Question: I am creating a graphic using 'facet_grid' to facet a categorical variable on the y-axis. I decided not to use 'facet_wrap' because I need 'space = 'free'' and 'labeller = label_parsed'. My labels are long and I have a legend on the right so I would like to move the labels from the right of the panel to the top of the panel.
Here is an example to show where I'm getting stuck.
'''
library(ggplot2)
library(gtable)
mt <- ggplot(mpg, aes(x = cty, y = model)) + geom_point() +
facet_grid(manufacturer ~ ., scales = 'free', space = 'free') +
theme_minimal() +
theme(panel.margin = unit(0.5, 'lines'), strip.text.y = element_text(angle = 0))
'''

Now I would like to move the strip text from the right of each panel to the top of each panel. I can store the grobs for the strip labels and remove them from the plot:
'''
grob <- ggplotGrob(mt)
strips.y <- gtable_filter(grob, 'strip-right')
grob2 <- grob[,-5]
'''
But now I'm stuck when it comes to 'rbind'-ing the grobs back so the labels go to the top of the panels.
Another possible solution would be to use 'facet_wrap' and then re-size the panels <URL>, but in that case I would have to manually change the labels on the facets because there is no 'labeller = label_parsed' for 'facet_wrap'.
I'd appreciate suggestions on either approach!
Thanks for reading,
Tom
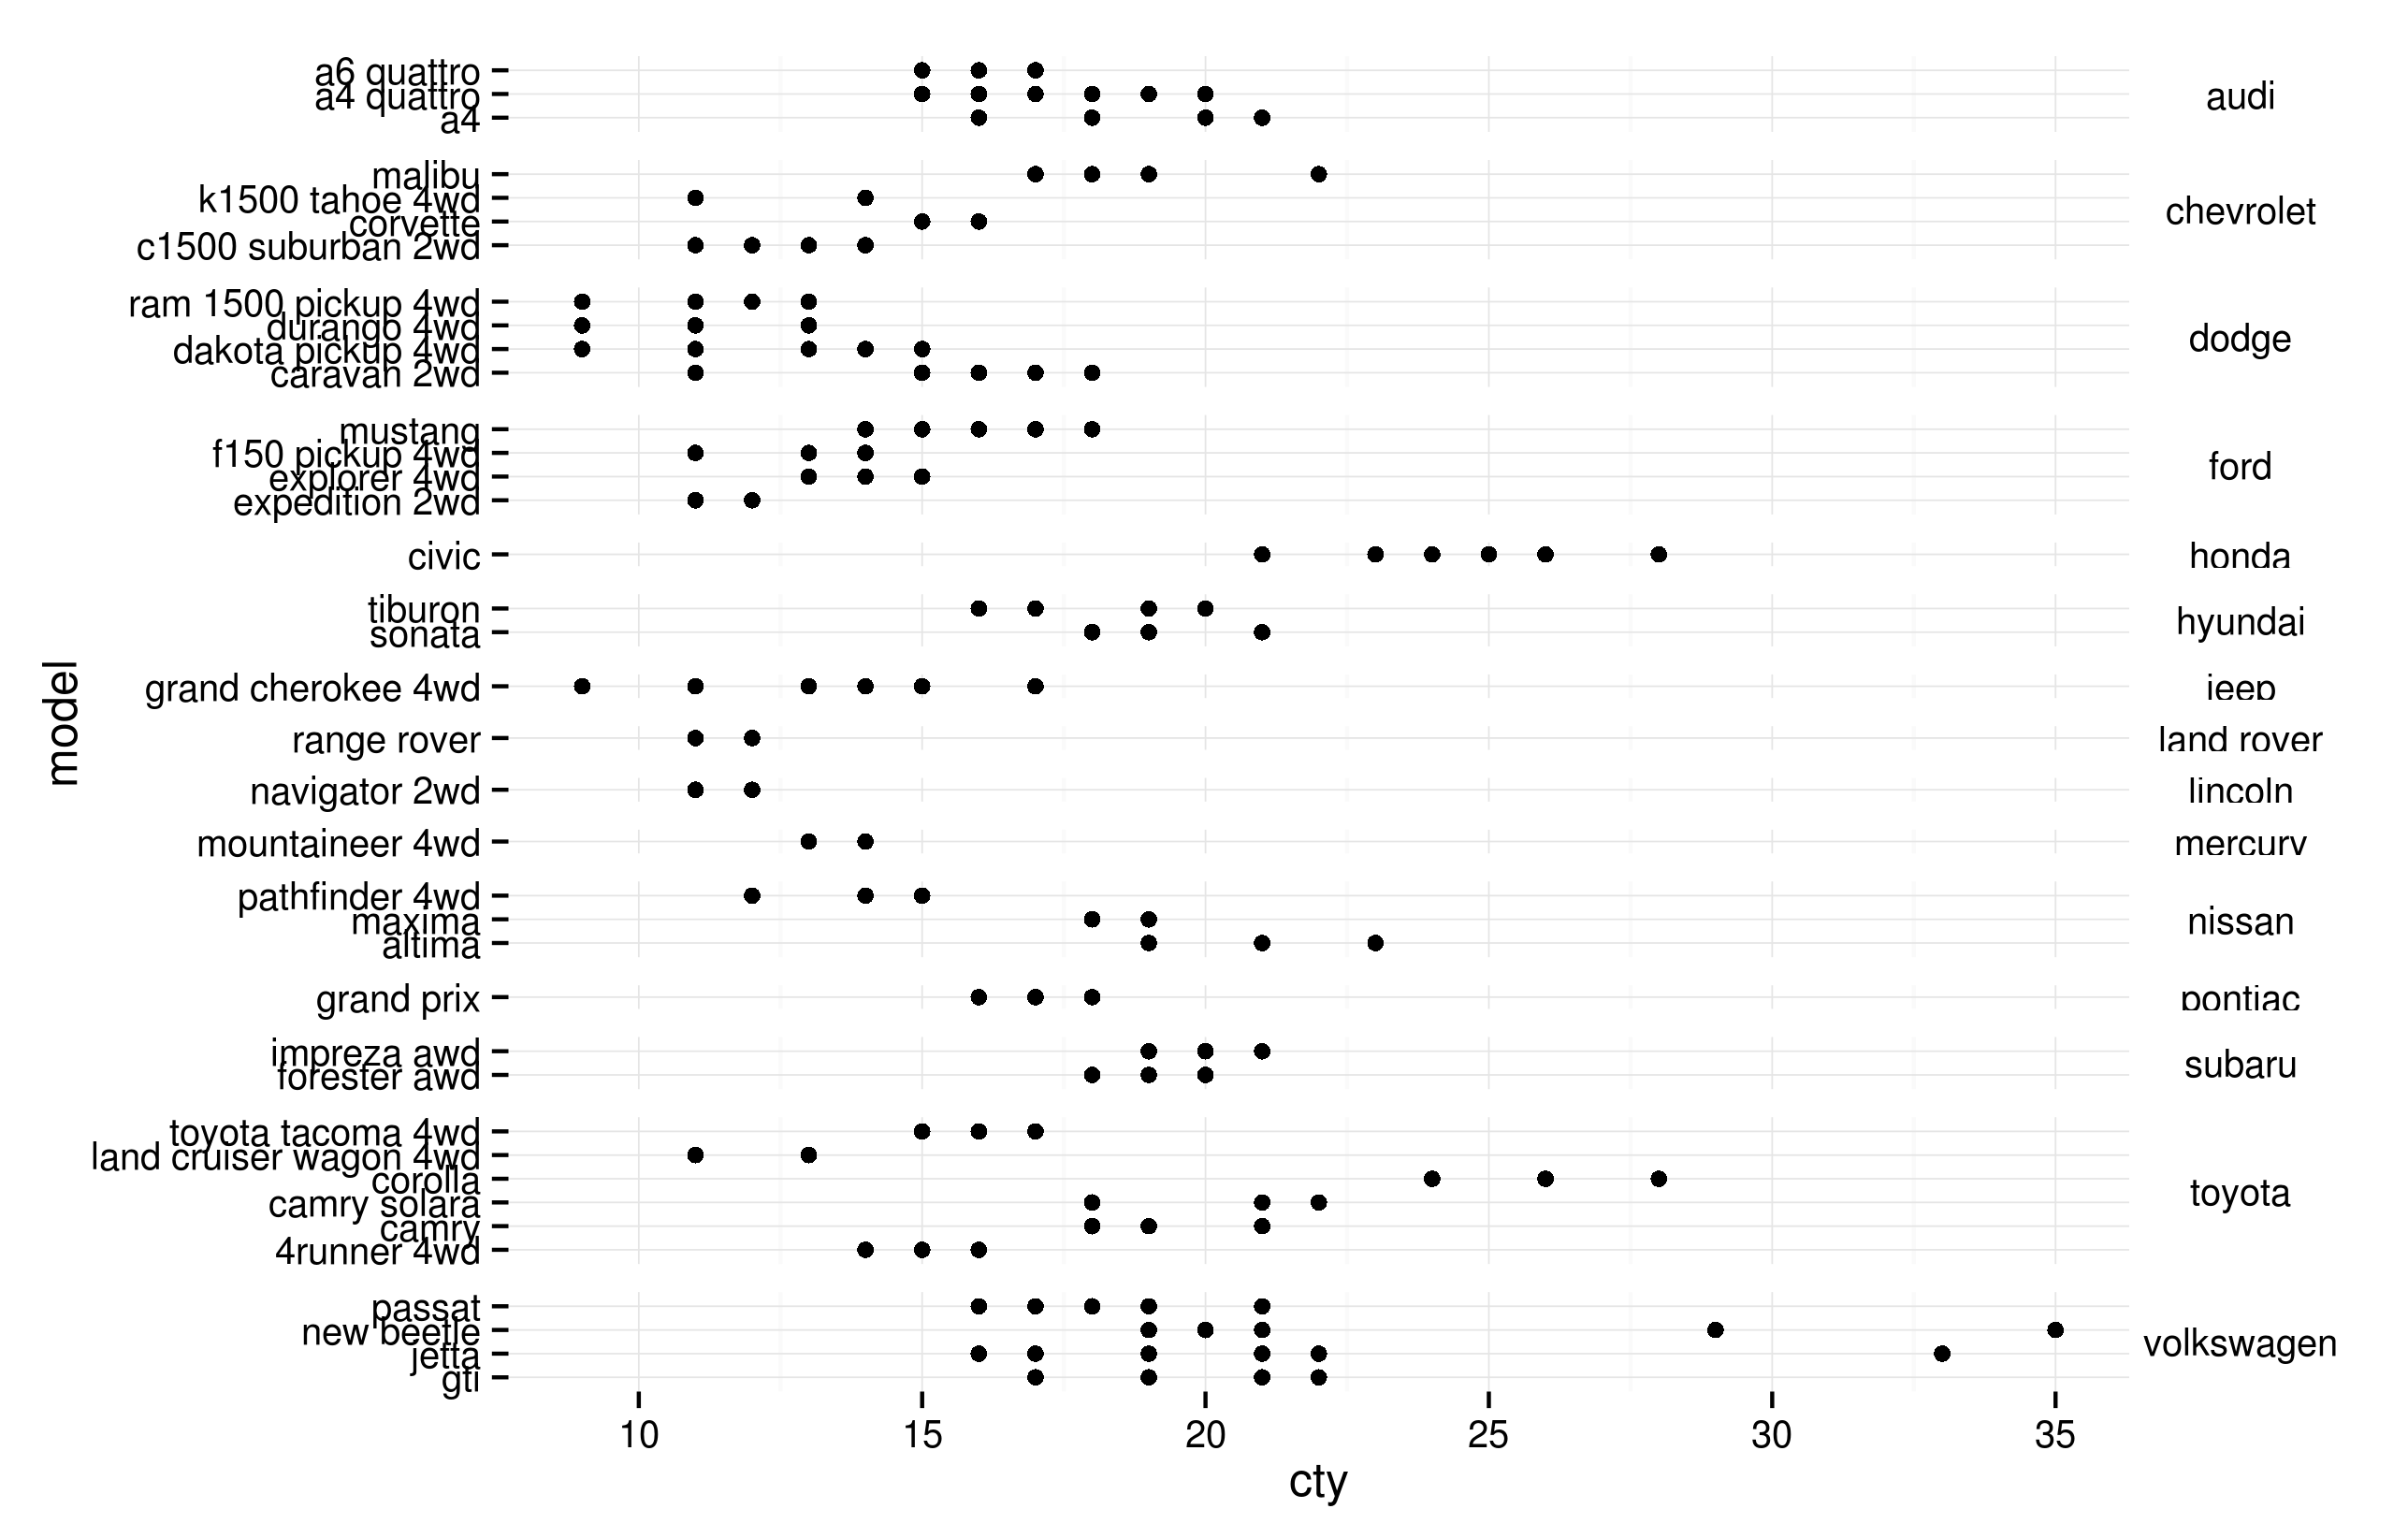
Answer: This takes your first approach. It inserts a row above each of the panels, grabs the strip grobs (on the right), and inserts them into the new rows.
'''
library(ggplot2)
library(gtable)
library(grid)
mt <- ggplot(mpg, aes(x = cty, y = model)) + geom_point() +
facet_grid(manufacturer ~ ., scales = 'free', space = 'free') +
theme(panel.spacing = unit(0.5, 'lines'),
strip.text.y = element_text(angle = 0))
# Get the gtable
gt <- ggplotGrob(mt)
# Get the position of the panels in the layout
panels <-c(subset(gt$layout, grepl("panel", gt$layout$name), se=t:r))
# Add a row above each panel
for(i in rev(panels$t-1)) gt = gtable_add_rows(gt, unit(.5, "lines"), i)
# Get the positions of the panels and the strips in the revised layout
panels <-c(subset(gt$layout, grepl("panel", gt$layout$name), se=t:r))
strips <- c(subset(gt$layout, grepl("strip-r", gt$layout$name), se=t:r))
# Get the strip grobs
stripText = gtable_filter(gt, "strip-r")
# Insert the strip grobs into the new rows
for(i in 1:length(strips$t)) gt = gtable_add_grob(gt, stripText$grobs[[i]]$grobs[[1]], t=panels$t[i]-1, l=4)
# Remove the old strips
gt = gt[,-5]
# For this plot - adjust the heights of the strips and the empty row above the strips
for(i in panels$t) {
gt$heights[i-1] = unit(0.8, "lines")
gt$heights[i-2] = unit(0.2, "lines")
}
# Draw it
grid.newpage()
grid.draw(gt)
'''

OR, you can achieve the second approach using a 'facet_wrap_labeller' function <URL>.
'''
library(ggplot2)
library(gtable)
mt <- ggplot(mpg, aes(x = cty, y = model)) + geom_point() +
facet_wrap(~ manufacturer, scales = "free_y", ncol = 1) +
theme(panel.margin = unit(0.2, 'lines'))
facet_wrap_labeller <- function(gg.plot, labels=NULL) {
require(gridExtra)
g <- ggplotGrob(gg.plot)
gg <- g$grobs
strips <- grep("strip_t", names(gg))
for(ii in seq_along(labels)) {
modgrob <- getGrob(gg[[strips[ii]]], "strip.text",
grep=TRUE, global=TRUE)
gg[[strips[ii]]]$children[[modgrob$name]] <- editGrob(modgrob,label=labels[ii])
}
g$grobs <- gg
class(g) = c("arrange", "ggplot",class(g))
return(g)
}
## Number of y breaks in each panel
g <- ggplot_build(mt)
N <- sapply(lapply(g$panel$ranges, "[[", "y.major"), length)
# Some arbitrary strip texts
StripTexts = expression(gamma[1], sqrt(gamma[2]), C, 'A really incredibly very very very long label', gamma[5], alpha[1], alpha[2], 'Land Rover', alpha[1], beta[2], gamma^2, delta^2, epsilon[2], zeta[3], eta[4] )
# Apply the facet_wrap_labeller function
gt = facet_wrap_labeller(mt, StripTexts)
# Get the position of the panels in the layout
panels <- gt$layout$t[grepl("panel", gt$layout$name)]
# Replace the default panel heights with relative heights
gt$heights[panels] <- lapply(N, unit, "null")
# Draw it
gt
'''